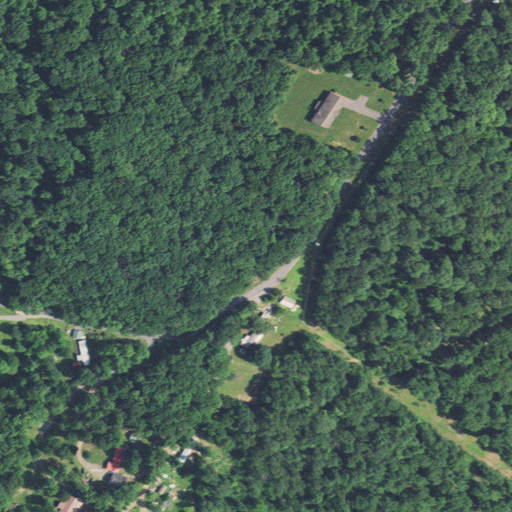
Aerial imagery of ridge(s) in West Virginia named Bare Ridge containing deciduous forest, open development, pasture, low intensity development, and grassland